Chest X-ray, AP view. Patient: 53 years old, sex F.
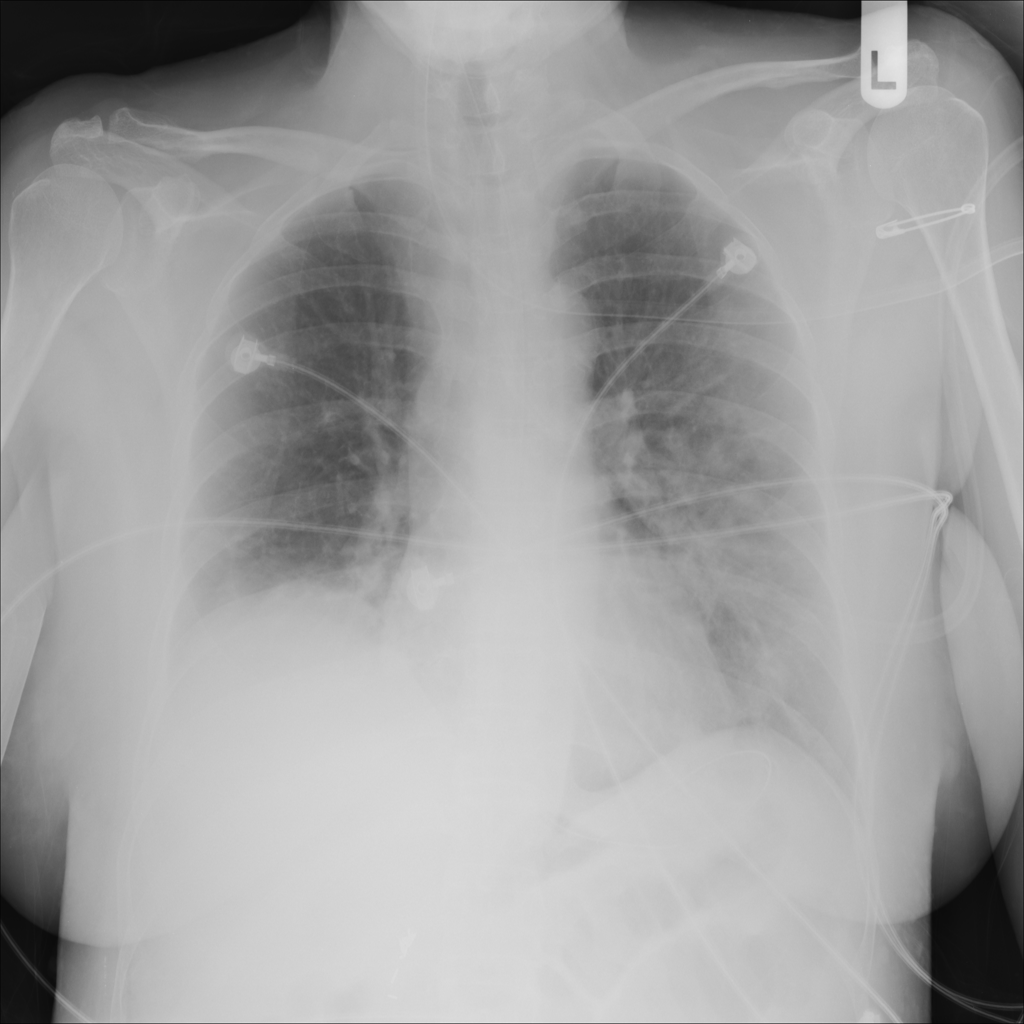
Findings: Effusion, Infiltration